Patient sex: F
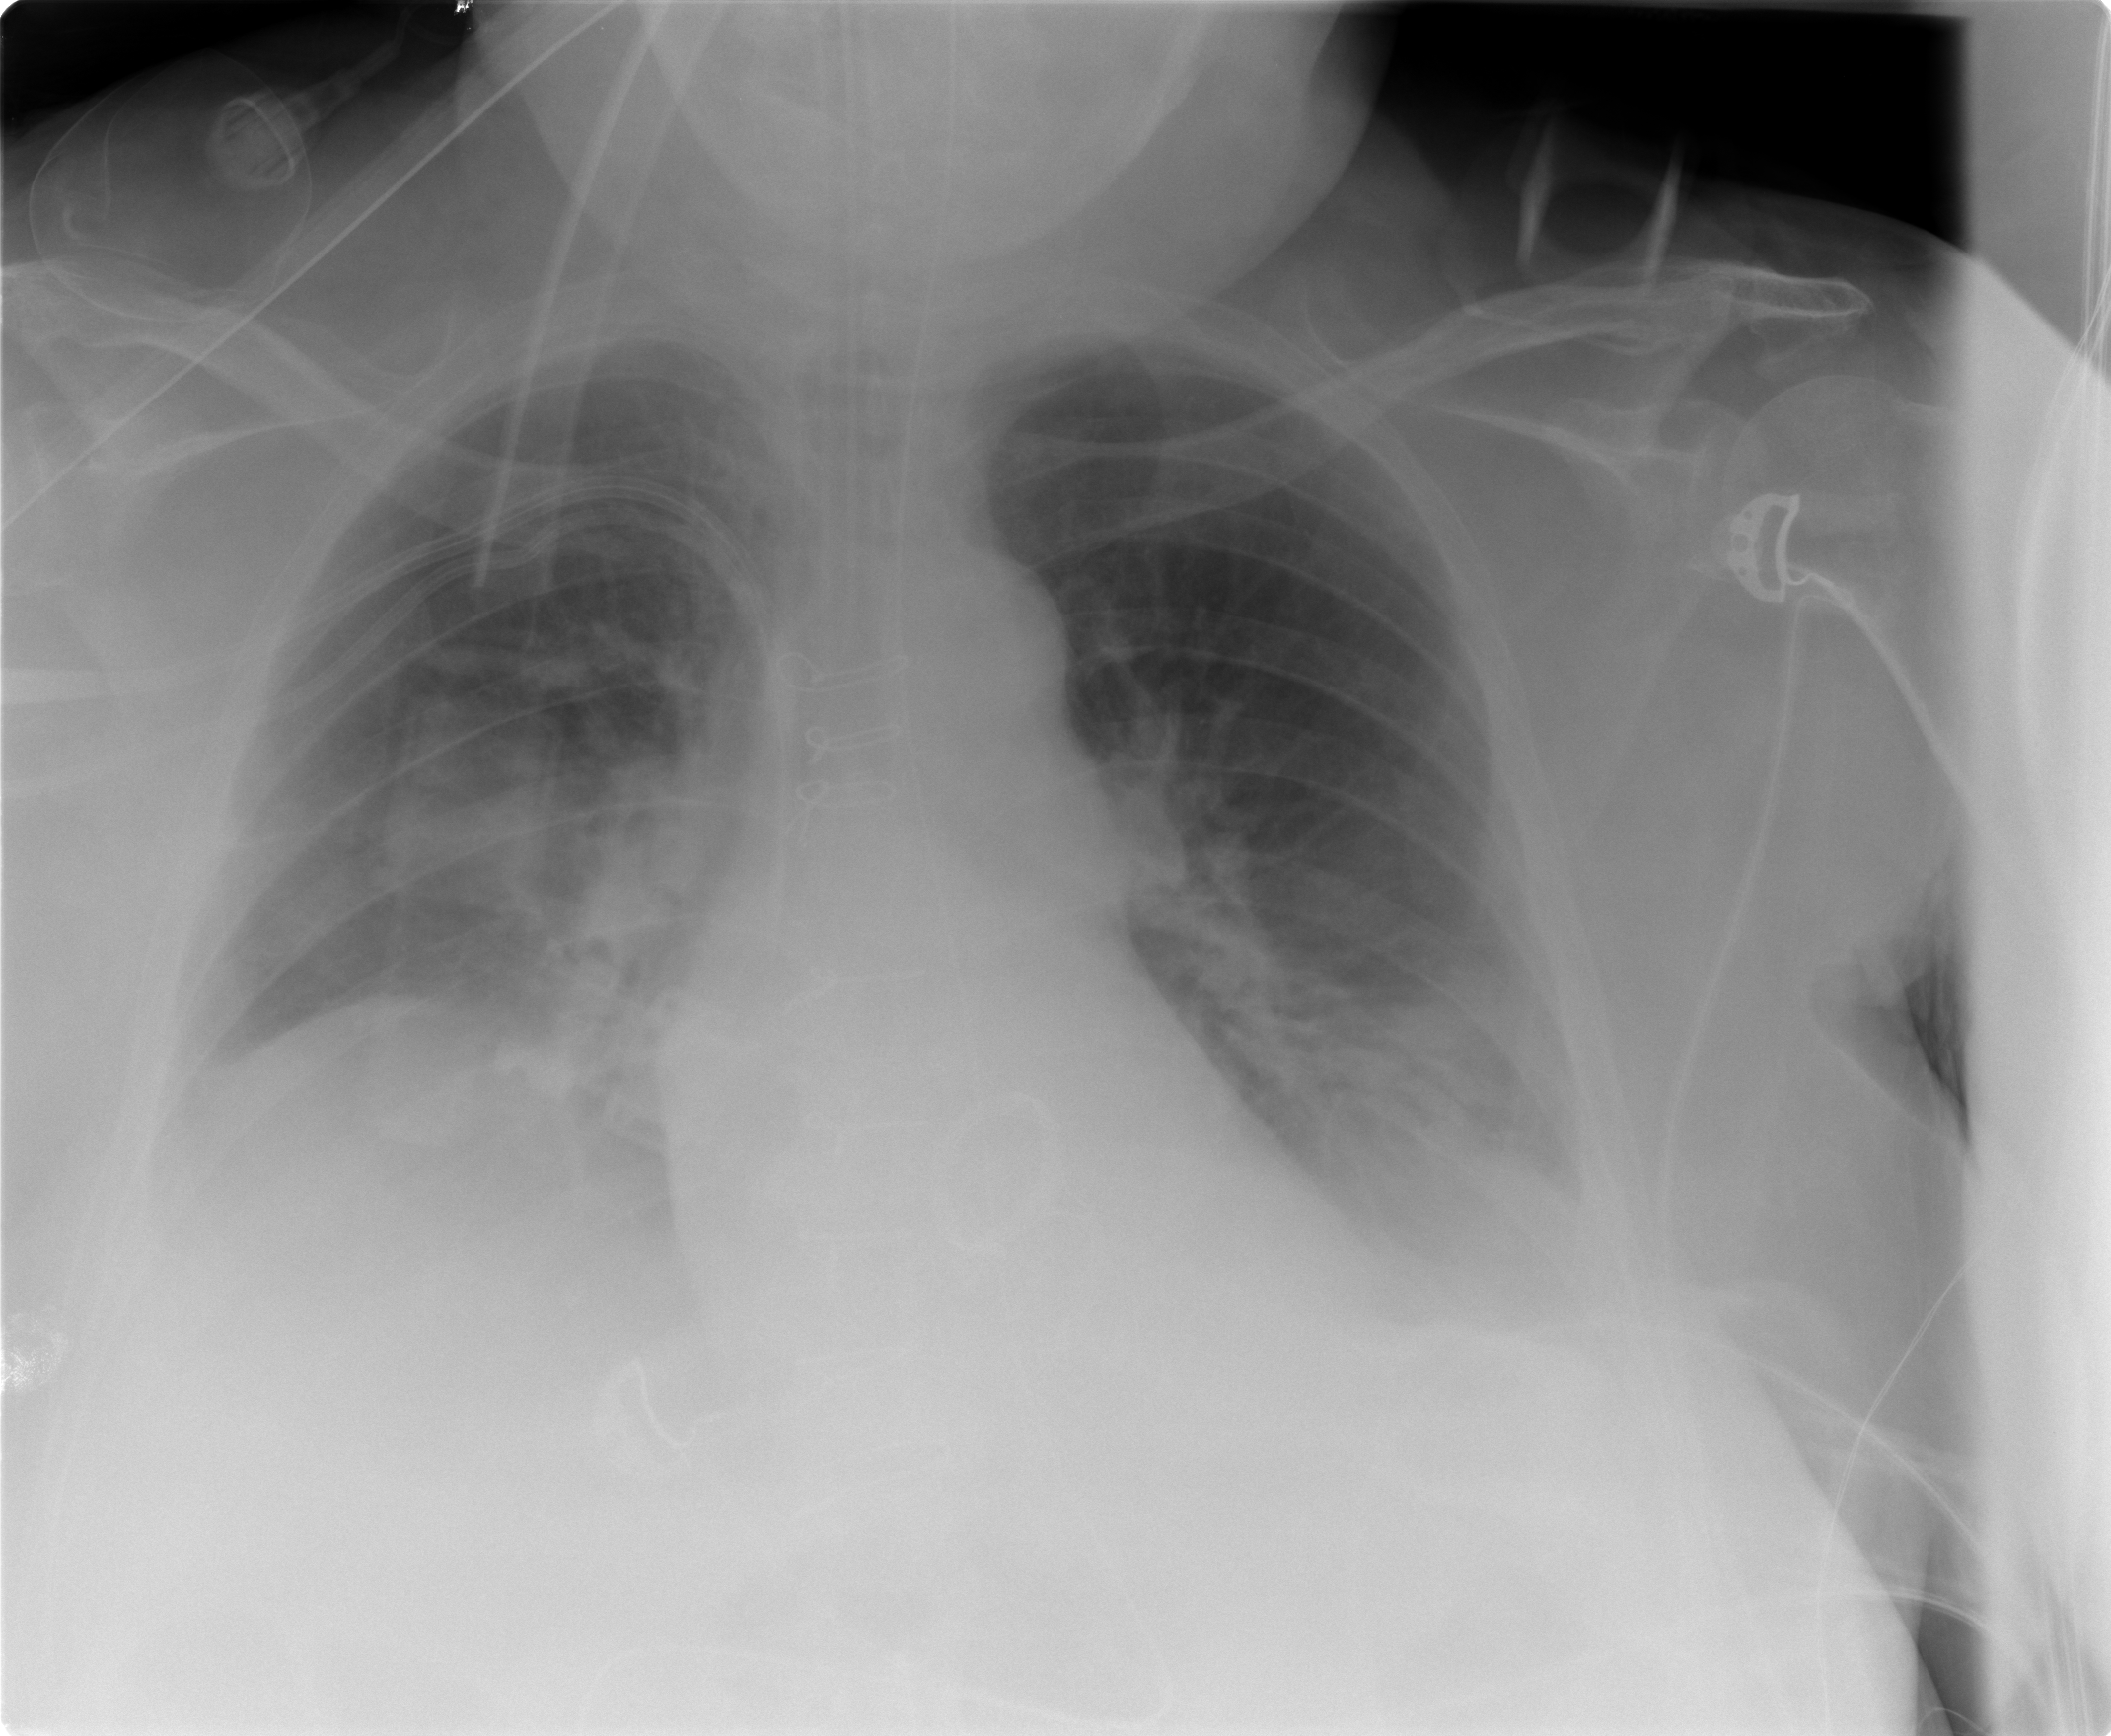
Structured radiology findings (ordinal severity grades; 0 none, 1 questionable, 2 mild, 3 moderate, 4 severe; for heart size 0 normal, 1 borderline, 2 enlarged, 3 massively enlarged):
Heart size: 0
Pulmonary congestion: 0
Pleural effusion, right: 2
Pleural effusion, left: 2
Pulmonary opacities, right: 0
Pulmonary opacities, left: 0
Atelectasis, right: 0
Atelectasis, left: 2